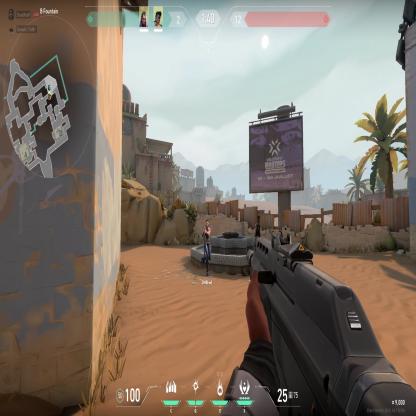
Label: teammate